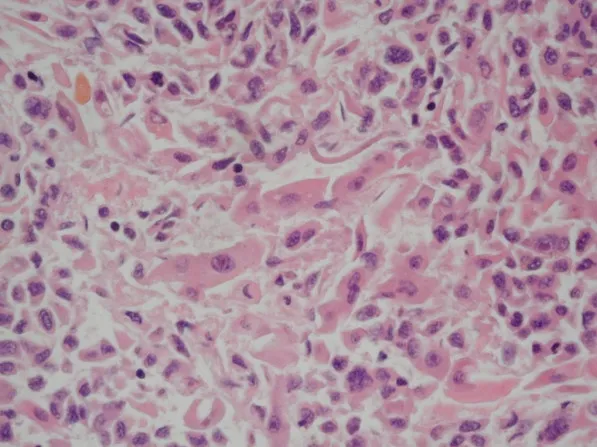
Liver biopsy contains numerous neoplastic elongate cells consistent with malignant melanoma infiltration.
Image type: pathology (h&e)